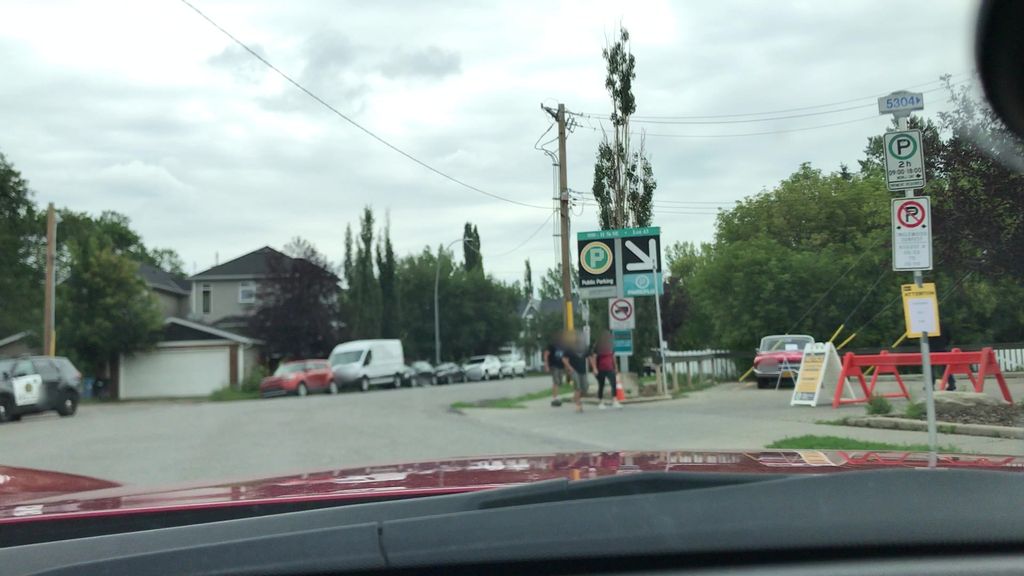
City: calgary